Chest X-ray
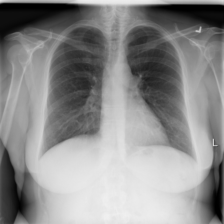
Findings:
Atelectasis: negative
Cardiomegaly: negative
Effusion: negative
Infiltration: positive
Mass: negative
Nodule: negative
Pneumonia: negative
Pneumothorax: negative
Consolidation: negative
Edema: negative
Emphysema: negative
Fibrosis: negative
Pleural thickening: negative
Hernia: negative